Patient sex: M
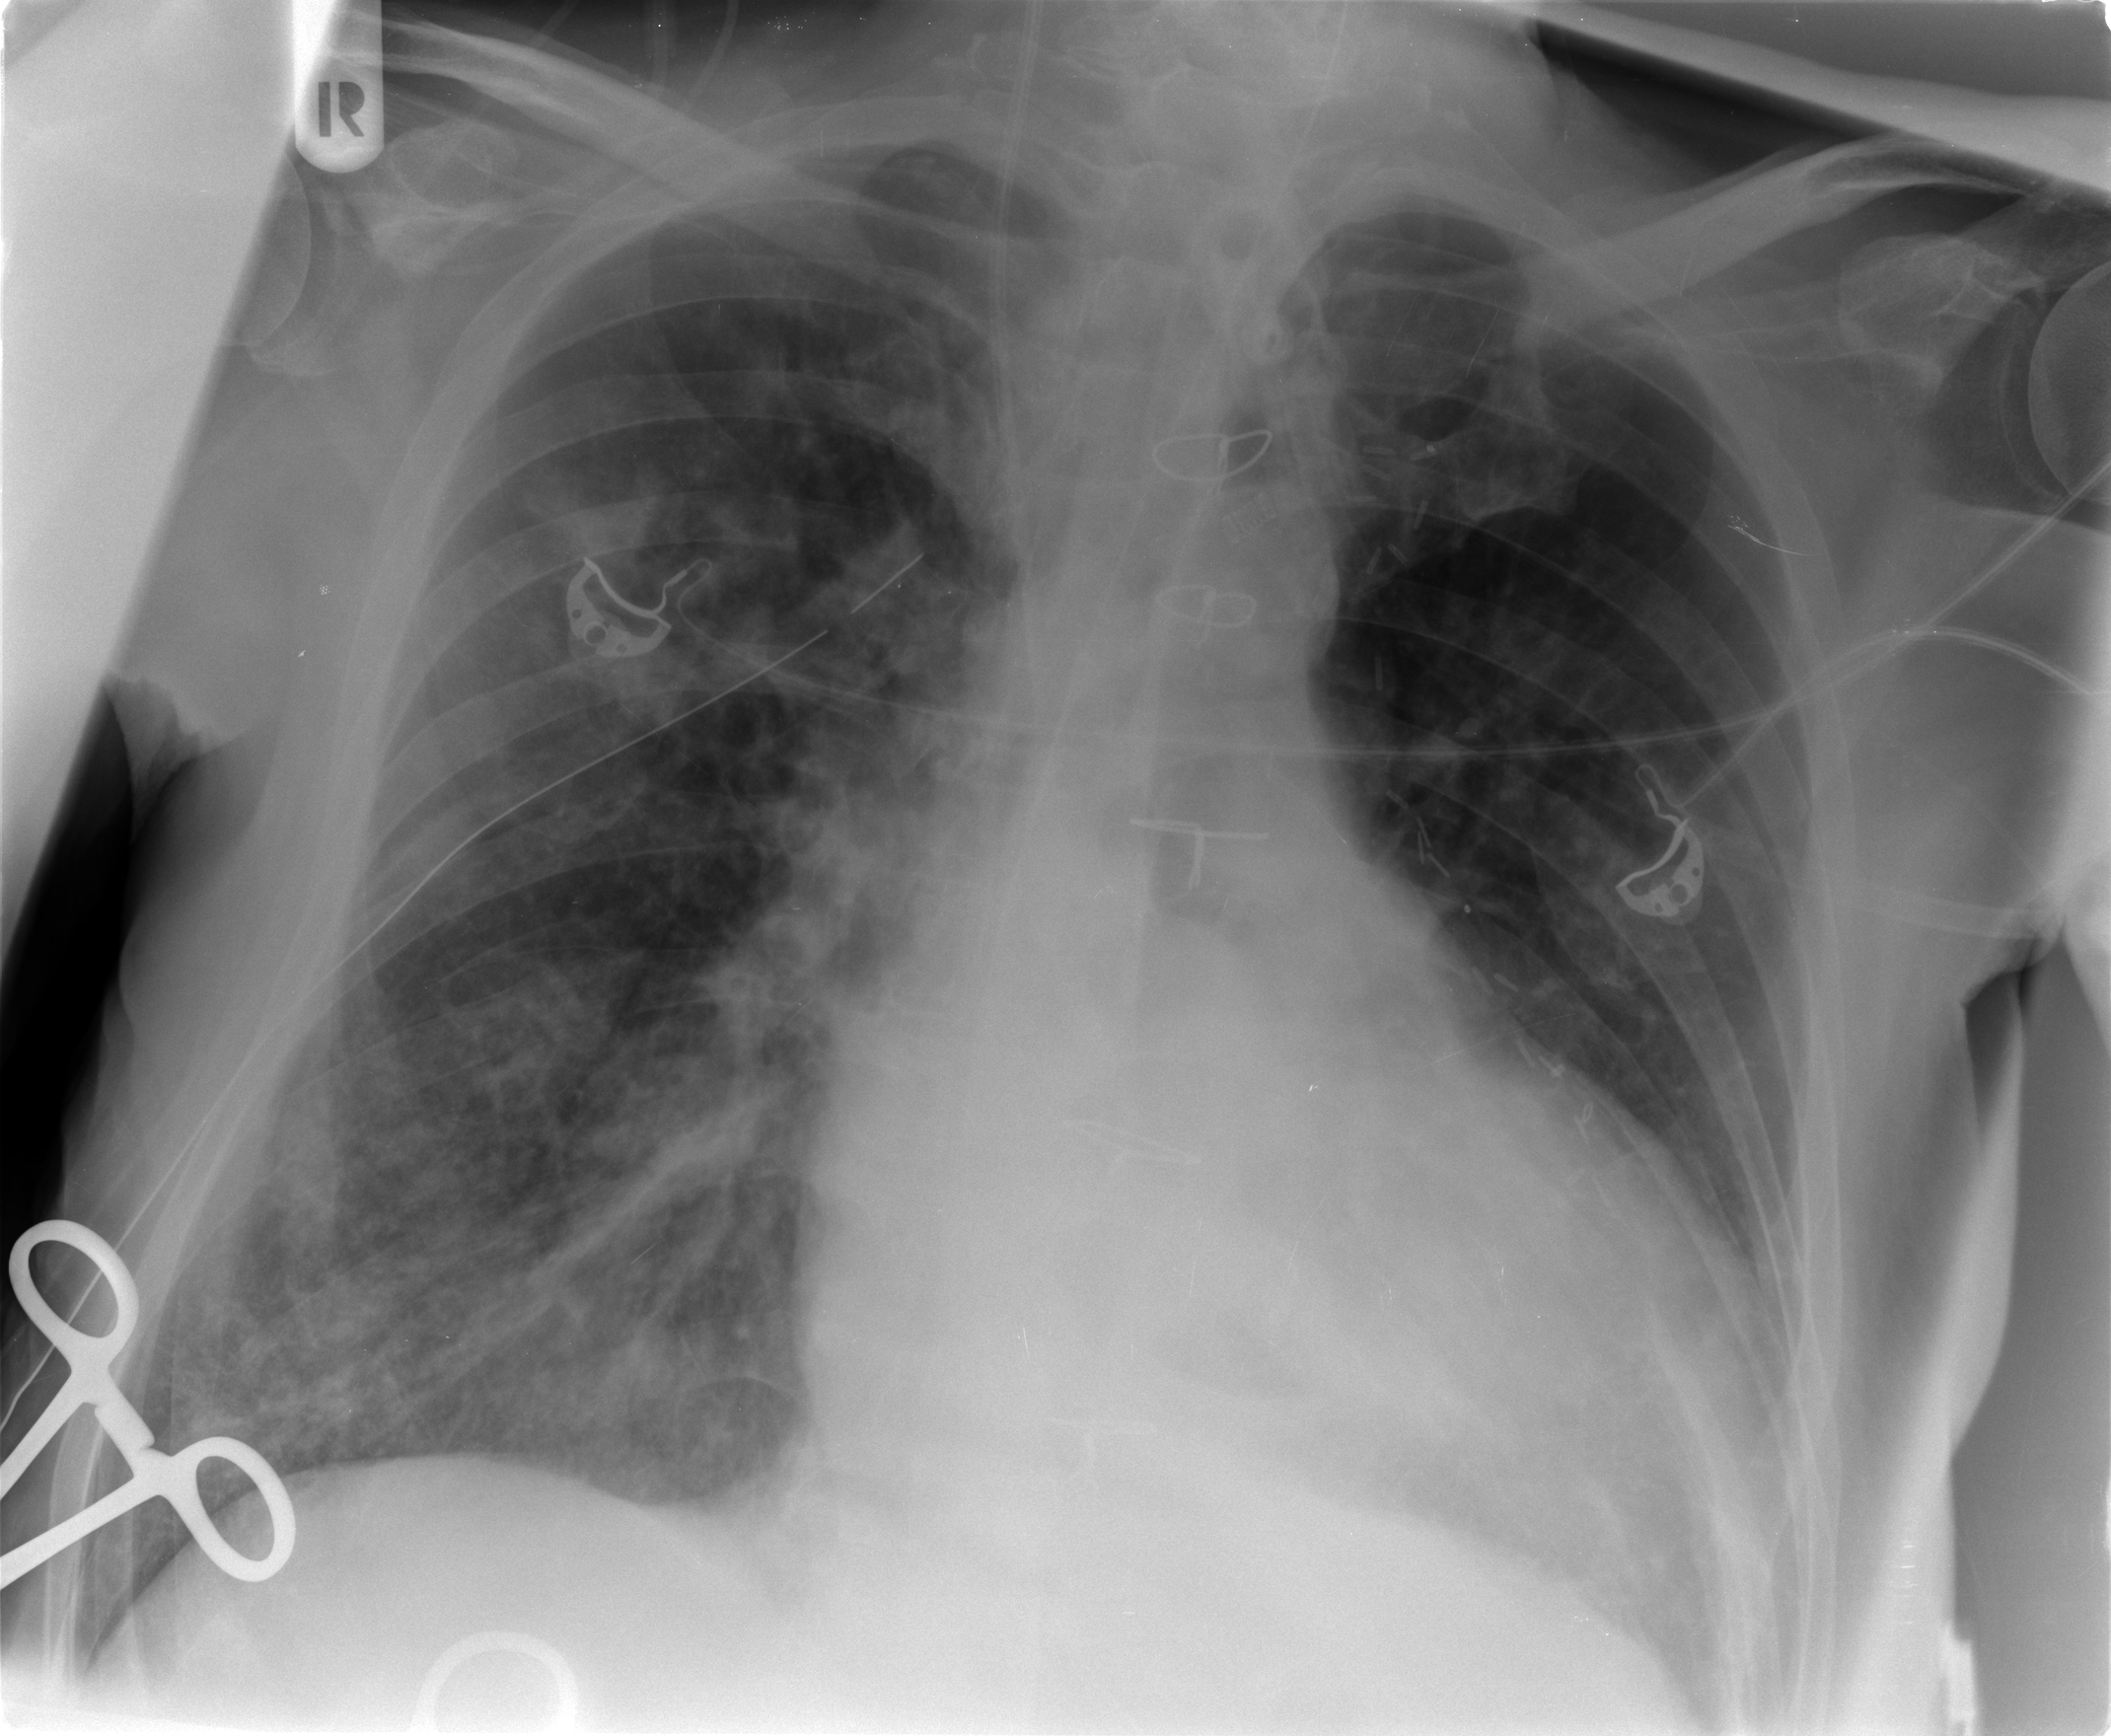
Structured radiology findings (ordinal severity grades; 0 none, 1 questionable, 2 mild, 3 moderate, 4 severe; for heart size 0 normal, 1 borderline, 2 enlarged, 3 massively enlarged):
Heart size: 2
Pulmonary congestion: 1
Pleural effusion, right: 0
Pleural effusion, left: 0
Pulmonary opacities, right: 2
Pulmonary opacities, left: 0
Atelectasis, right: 3
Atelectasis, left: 2